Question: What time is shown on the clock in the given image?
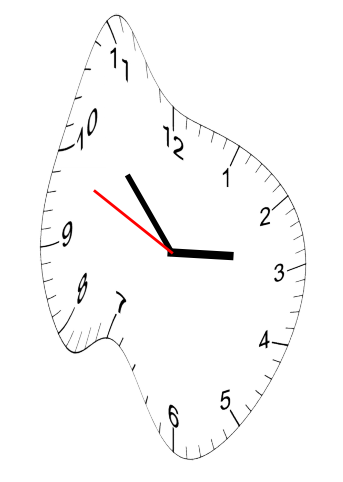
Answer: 02:52:49